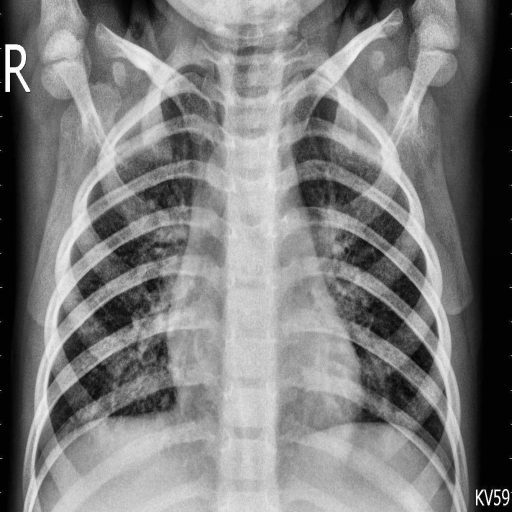
Finding: PNEUMONIA